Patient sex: M
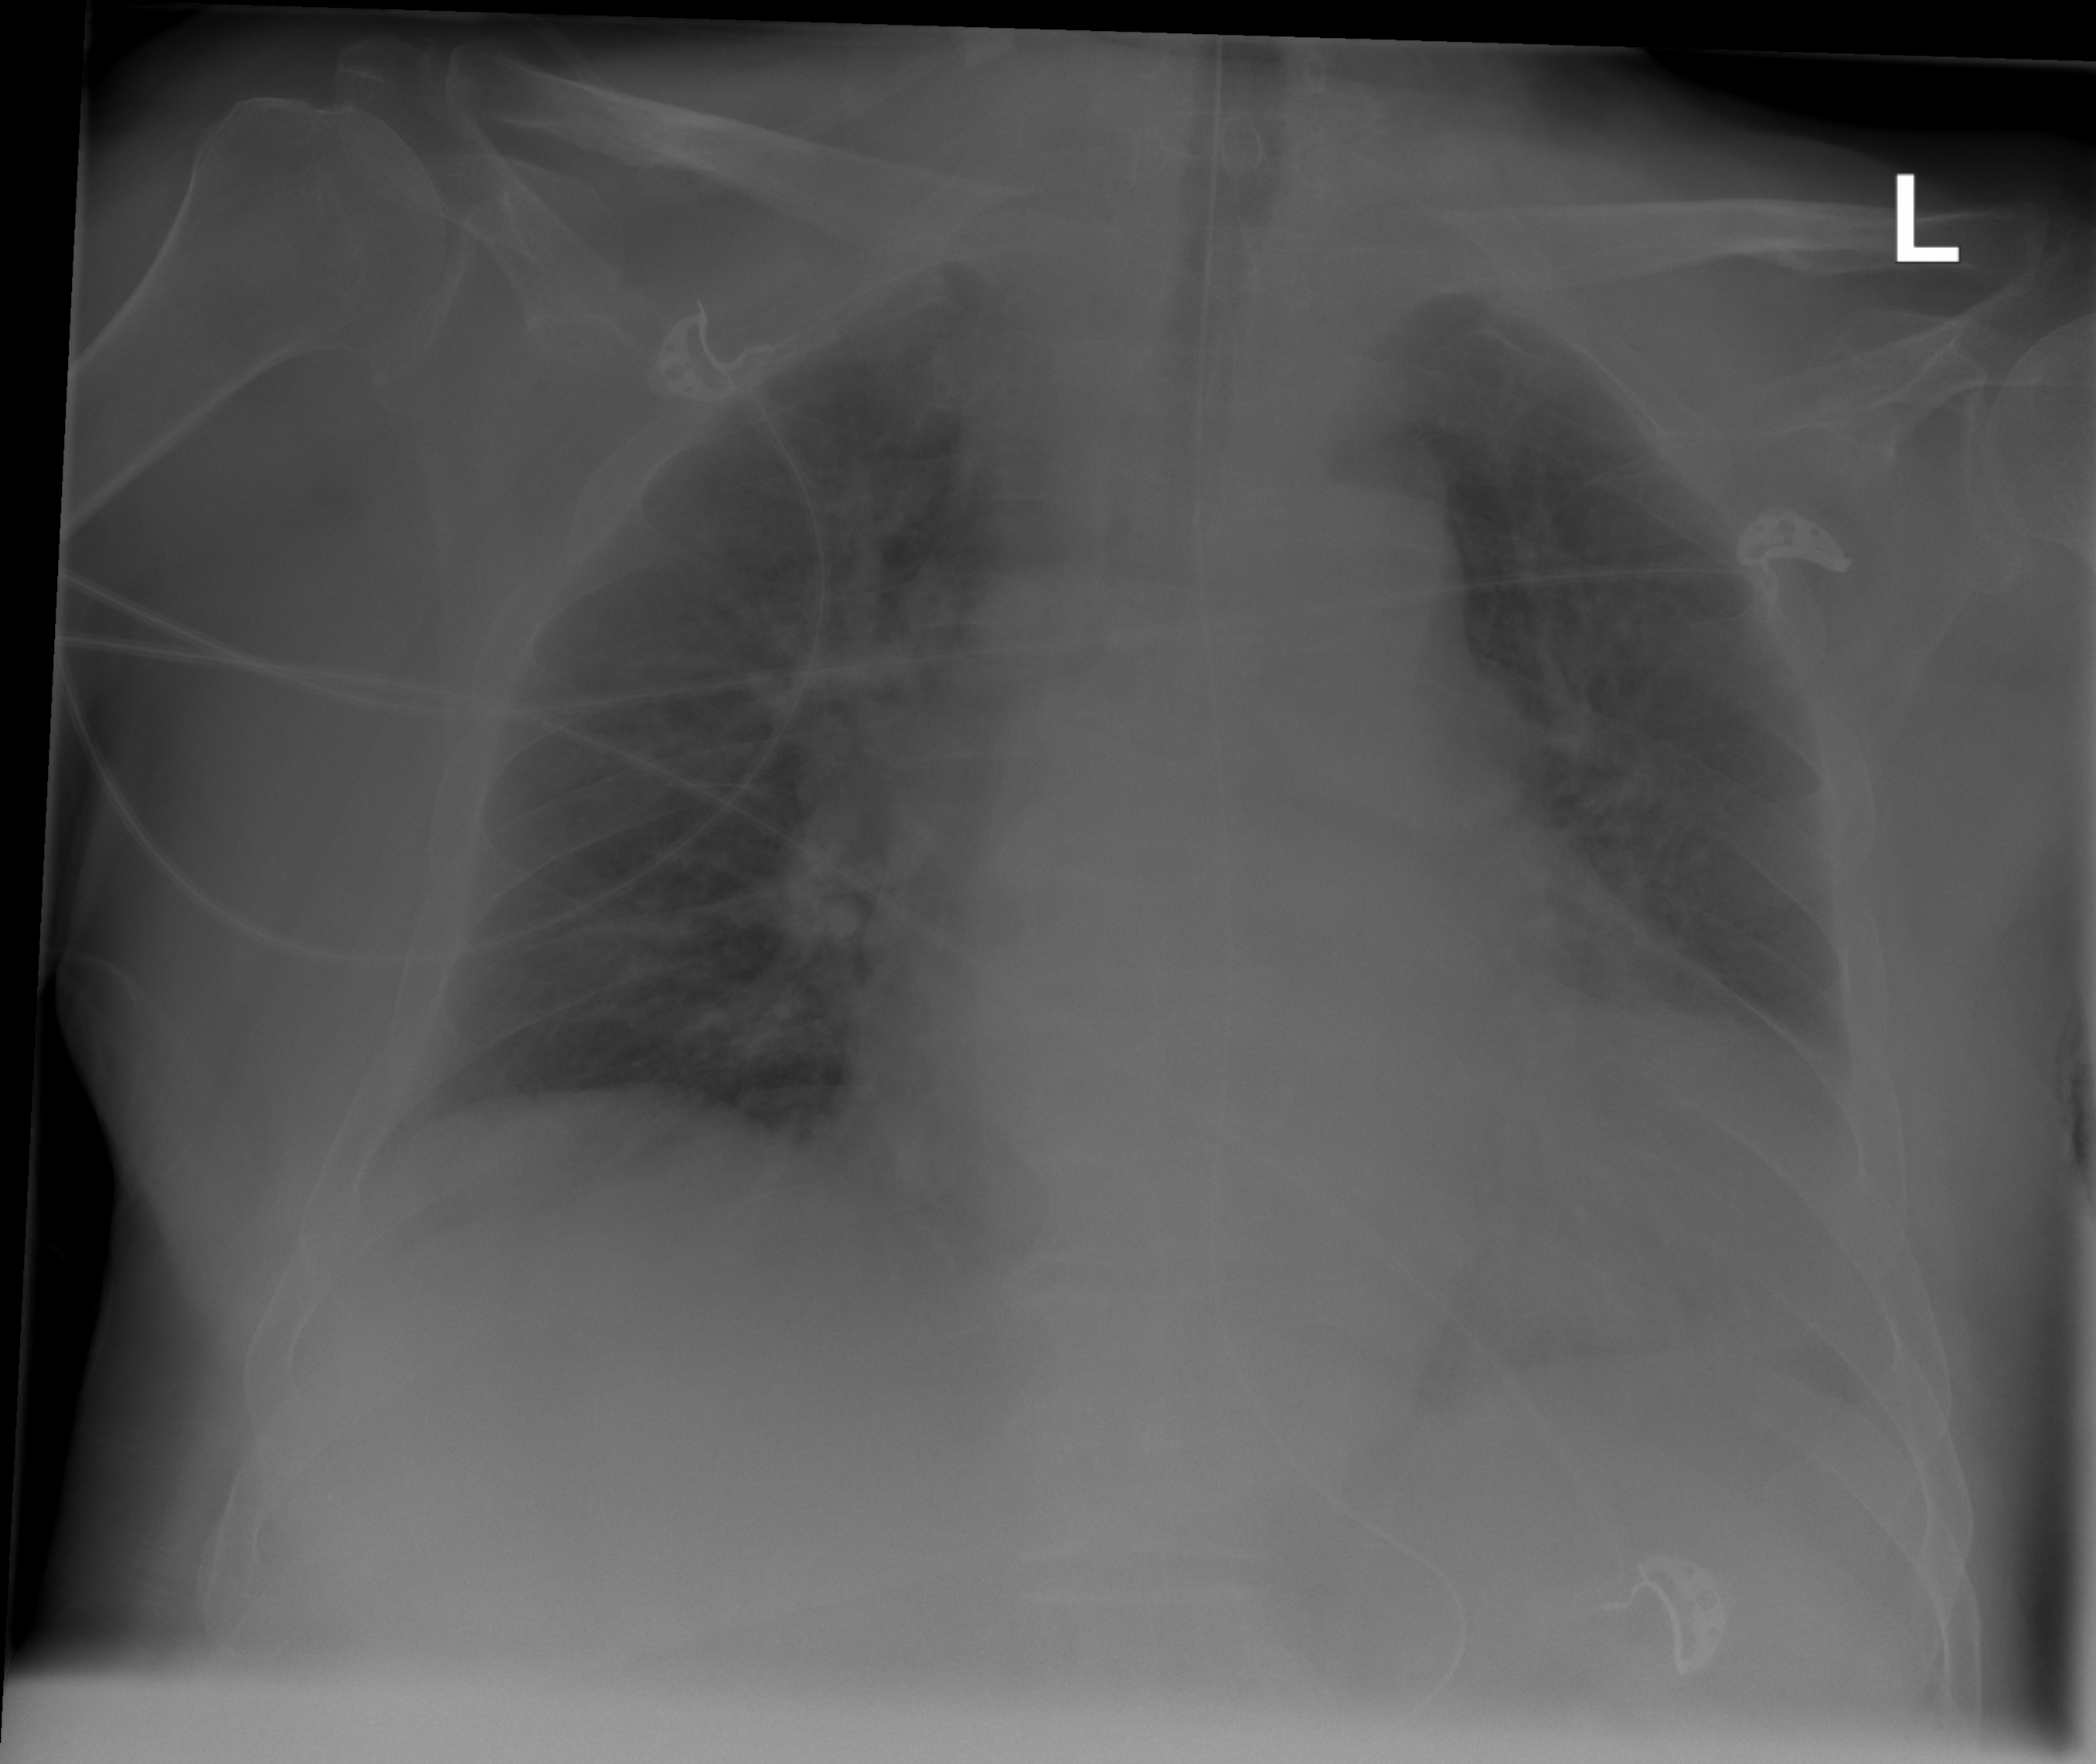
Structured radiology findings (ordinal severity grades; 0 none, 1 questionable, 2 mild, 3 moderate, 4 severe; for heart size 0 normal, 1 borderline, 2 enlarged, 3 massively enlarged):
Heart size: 2
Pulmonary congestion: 2
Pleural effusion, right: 0
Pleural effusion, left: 0
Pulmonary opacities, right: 2
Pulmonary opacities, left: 3
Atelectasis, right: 0
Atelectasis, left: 2